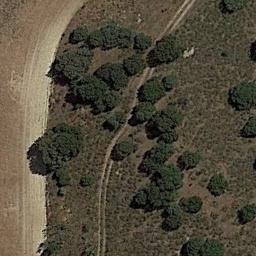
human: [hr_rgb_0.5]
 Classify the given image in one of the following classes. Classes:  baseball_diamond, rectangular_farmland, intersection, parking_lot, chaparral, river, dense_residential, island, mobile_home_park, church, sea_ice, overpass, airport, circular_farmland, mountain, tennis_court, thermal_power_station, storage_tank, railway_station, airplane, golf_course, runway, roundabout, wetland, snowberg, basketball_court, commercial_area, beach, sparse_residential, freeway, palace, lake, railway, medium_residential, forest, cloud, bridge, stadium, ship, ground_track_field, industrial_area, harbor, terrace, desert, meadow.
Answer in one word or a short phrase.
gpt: chaparral